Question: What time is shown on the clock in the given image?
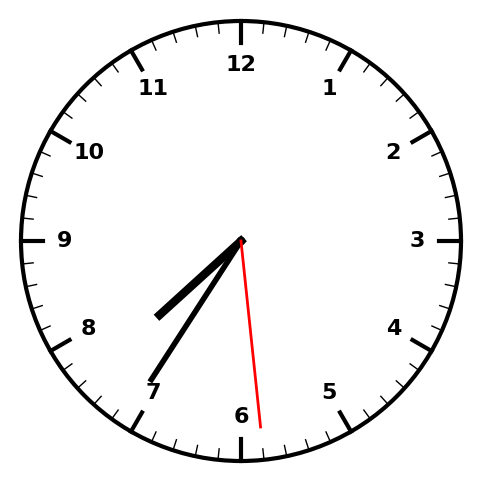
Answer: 07:35:29